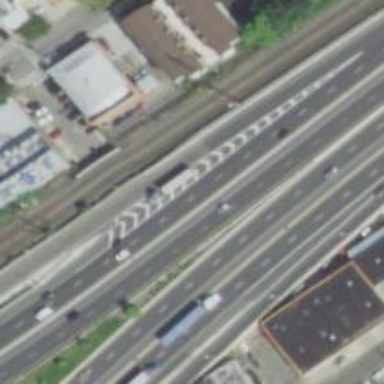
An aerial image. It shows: Urban freeway or expressway.